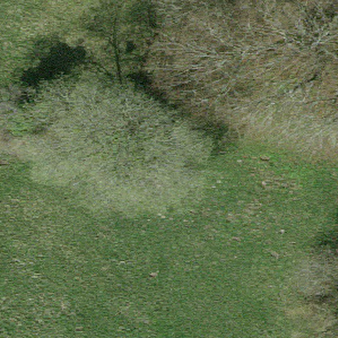
Label: other